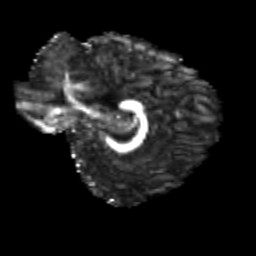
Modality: FA
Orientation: sagittal
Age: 25
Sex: female
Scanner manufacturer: siemens
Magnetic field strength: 3 T
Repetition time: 3.5 s
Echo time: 0.113 s